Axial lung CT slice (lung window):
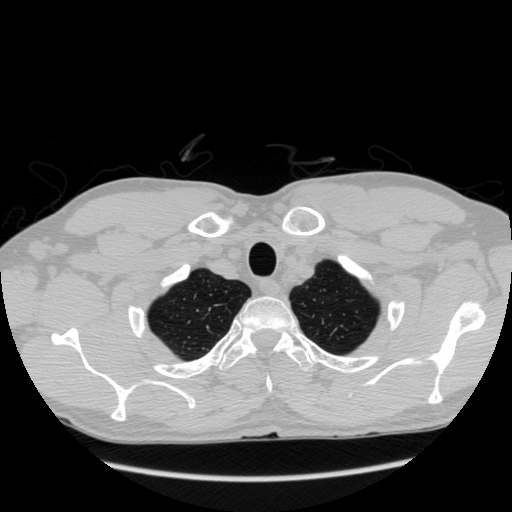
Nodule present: no